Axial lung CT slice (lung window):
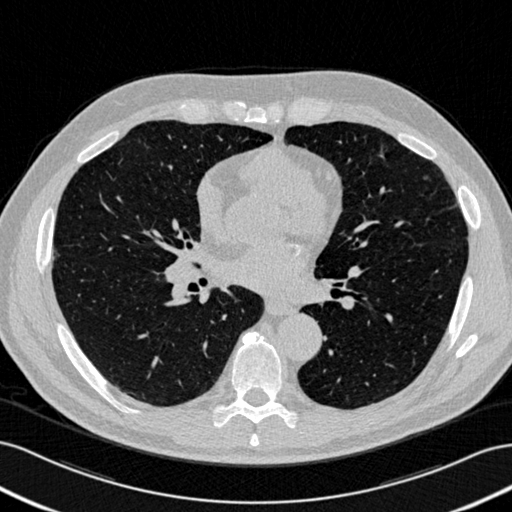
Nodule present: yes
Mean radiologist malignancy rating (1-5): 2